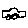
Label: car